Question: I'm trying to investigate possibility of using claims aware security in the system I'm developing. The more I read about all this stuff the more confused i get.
So i decided to describe what I know already and I would ask that You correct my statements. I got lost with all those protocols and technologies used.
Below is a simple diagram of my system. There are two services - a REST service implemented using WCF and an ASP MVC web application.
I know I need to get an STS which will be a trusted identity issuer for both of my services. I'll be using roles to differentiate certain levels of access.

The STS functionality might be accomplished by using ADFS (or is there anything more needed in addition to it) or WSO2 Identity Server.
By saying STS I mean a service which will get credentials from a client wanting to authenticate and will return a set of claims (which will beside other information contain the role assigned to the user). This set of claims will be in the form of a token.
On the diagram I marked different client types with different colors. No I'll try to describe what protocols/formats i think will be used. I am pretty confused on what is a format and what is a protocol. But let me try:
## Red scenario: rich WCF client authenticates agains REST service
1. Request to STS will be sent using WS-trust (is there any other possibility in ADFS or WSO2?). The credentials might be in one of several forms such as X.509 certificate, password digest, kerberos, windows authentication, SAML token (this is used in federation scenarios, right?), and few other.
2. The answer to the client will be in a form of SWT token sent over OAuth protocol since this is the way we do it when trying to authenticate against REST services. Does ADFS support SWT and OAuth? I couldn't find the information.
3. The client then send the token received from STS to the REST service. Once again this is SWT token on OAuth.
I guess as for the client code all can be easily implemented using Windows Identity Framework.
## Green scenario: rich android client authenticates against REST service
All protocols/formats are the same as in previous scenario. Is there any framework which can let me easily implement this?
## Blue scenario: user of web browser authenticates against ASP MVC web application
1. User goes to the web app's main page. The webapp detects that he isn't authenticated yet so redirects him to the sign on page on STS (the sign on page is on STS, right?).
2. and 3. STS authenticates the user and sends HTTP response containing SAML token and redirection to webapp. So here is HTTP used, not WS-Trusts.
Another question. In this web browser scenario there will be a cookie written on a client's machine. So whenever client will try to authenticate once again, he'll just send the cookie to sts to obtain the token. There will be no need to send the credentials. STS will issue a token basing on the cookie without any real authentication logic involved. Is that statement correct?
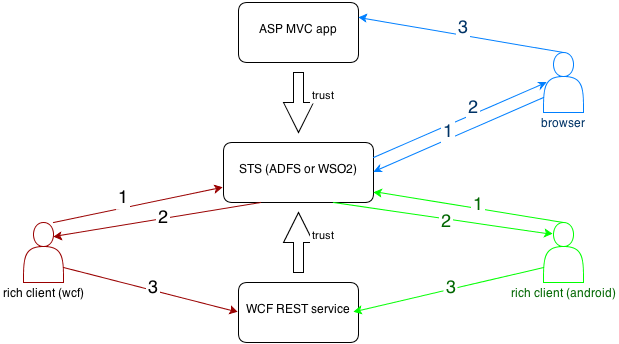
Answer: ADFS / WIF out the box only supports SAML tokens - no OAuth support.
ADFS / WCF uses WS-Trust.
The sign-on page is part of ADFS.
The answer is "Yes" to your last question but (at some point) it will expire and the user will have to authenticate again.
Have a look at <URL>